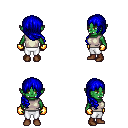
a pixel art fantasy rpg character, female body template, orc, green skin, white sleeveless shirt, white pants, blue right-swept hairstyle, gold gloves, brown shoes, four views (front, back, left, right), 2x2 character sprite sheet, small pixel art, hard edges, no anti-aliasing